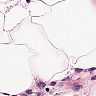
Metastatic tissue present: no